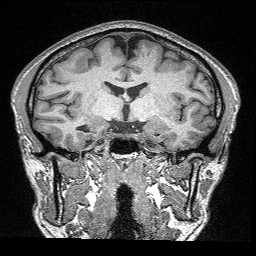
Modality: T1w
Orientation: sagittal
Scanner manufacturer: siemens
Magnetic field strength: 3 T
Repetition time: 2.25 s
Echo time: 0.00306 s